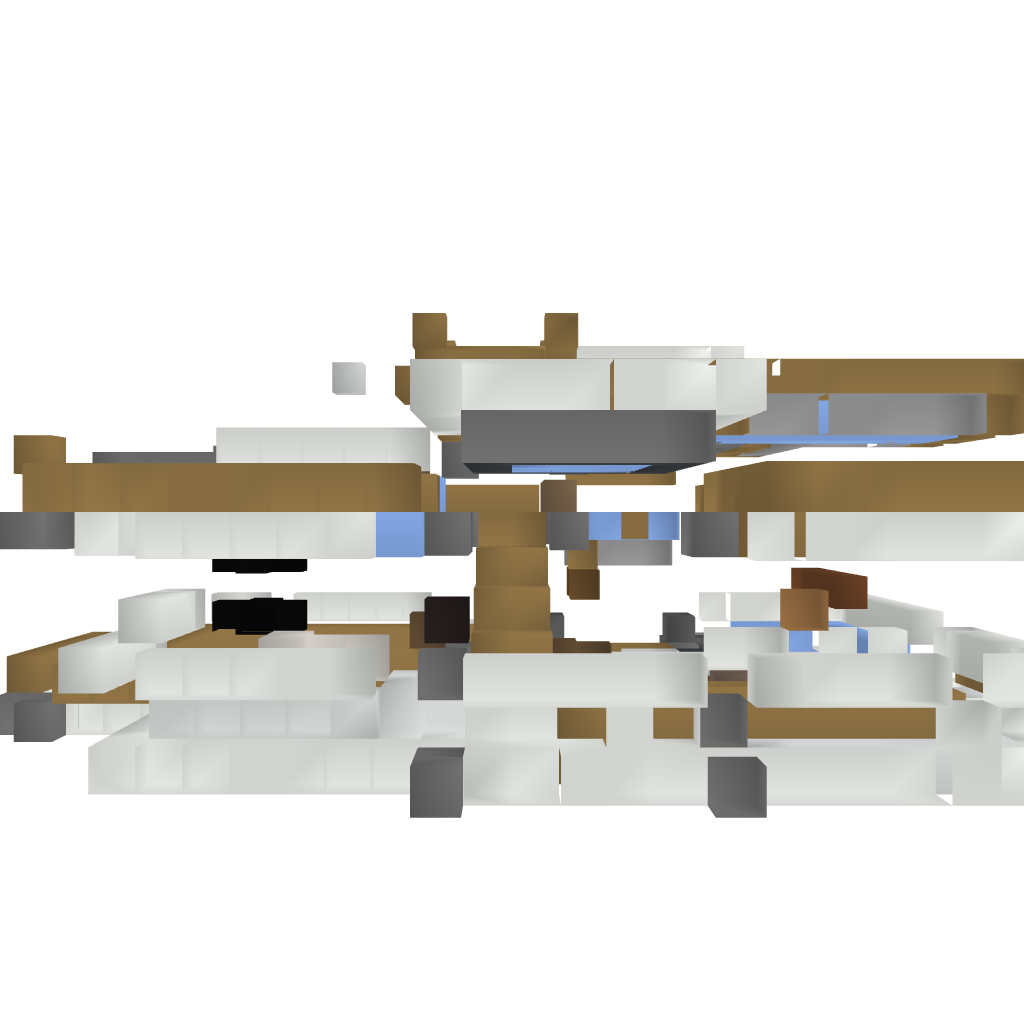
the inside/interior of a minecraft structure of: modern home